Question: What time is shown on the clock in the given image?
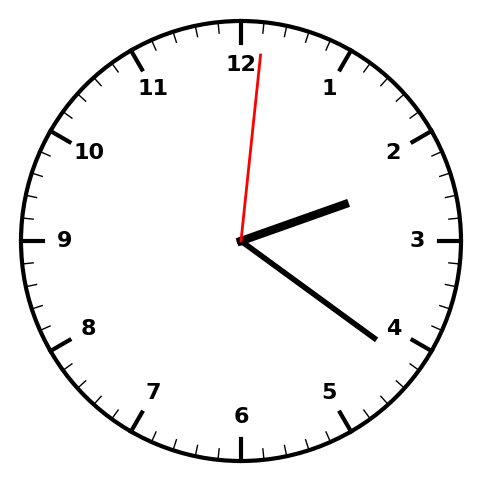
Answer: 02:21:01